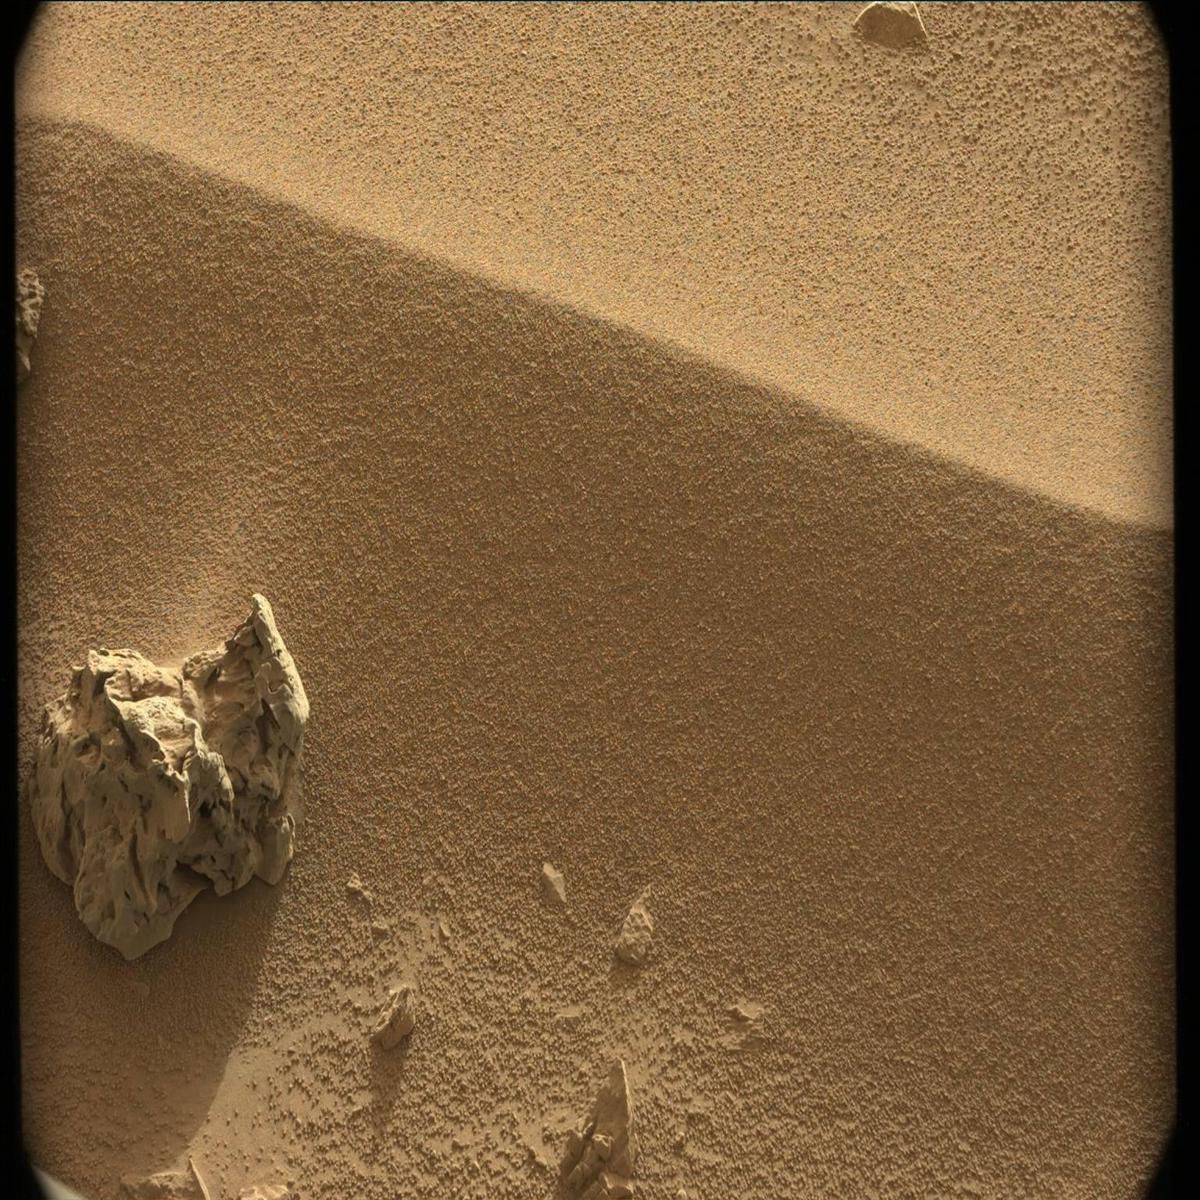
Terrain classes present: Bedrock, Rock, Sand / Soil